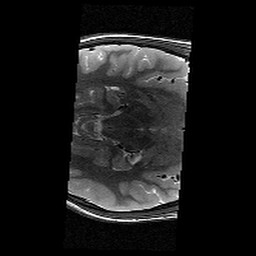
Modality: T2w
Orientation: axial
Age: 11
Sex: female
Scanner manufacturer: siemens
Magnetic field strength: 3 T
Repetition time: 9.23 s
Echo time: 0.067 s